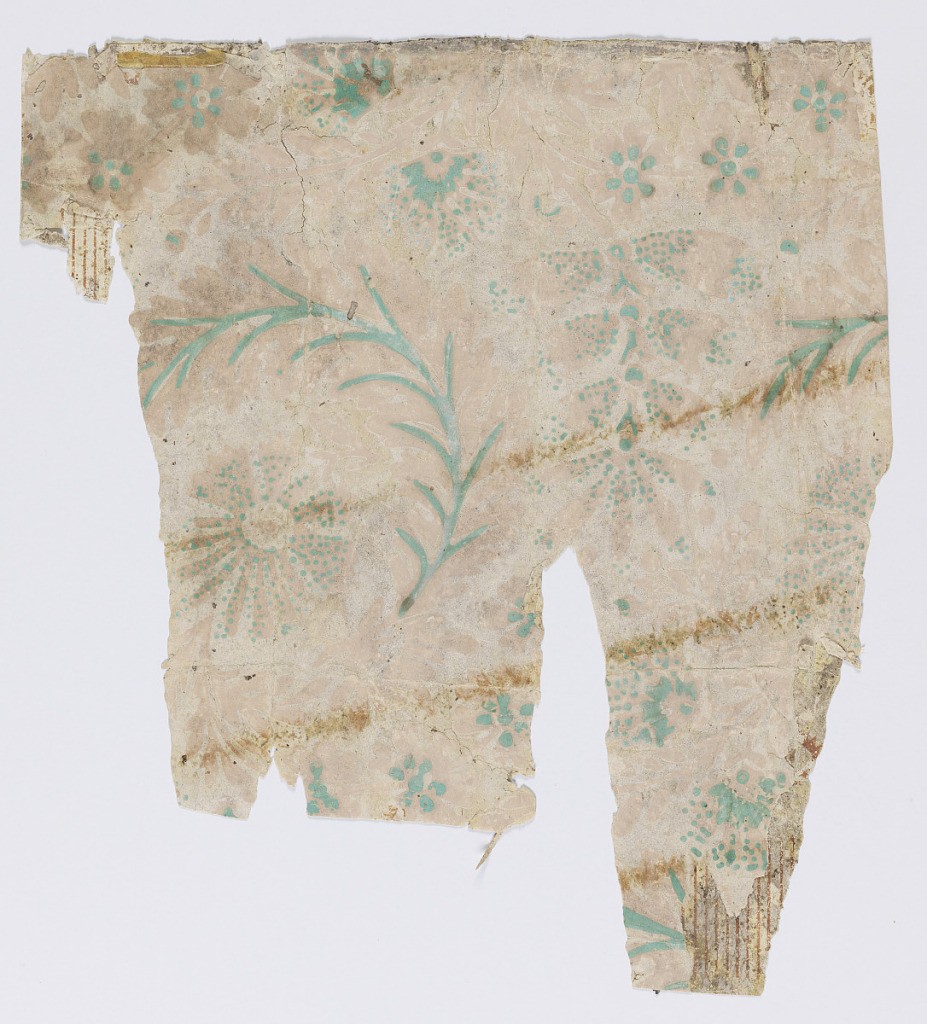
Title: Sidewall - fragment
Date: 1840–80
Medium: Block printed paper
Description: Stylized floral design, printed in green and white and at least one more fugitive color. Printed on tan ground.